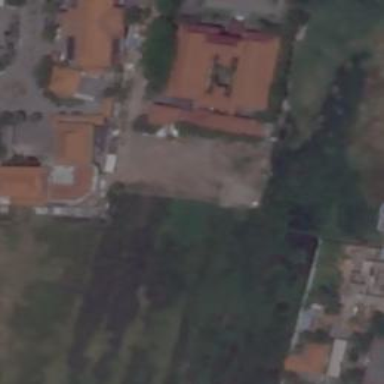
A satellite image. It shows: Government office.